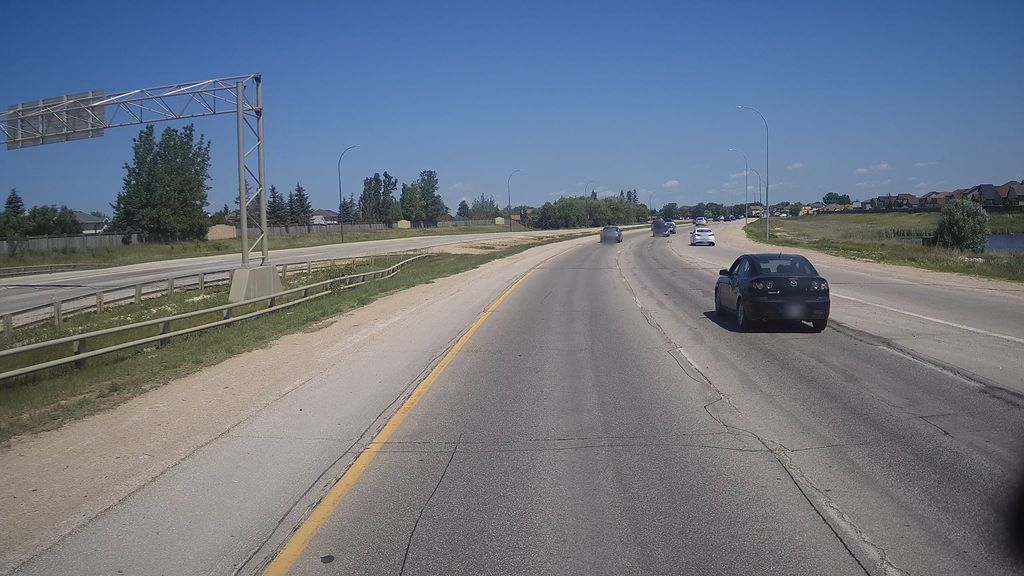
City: winnipeg